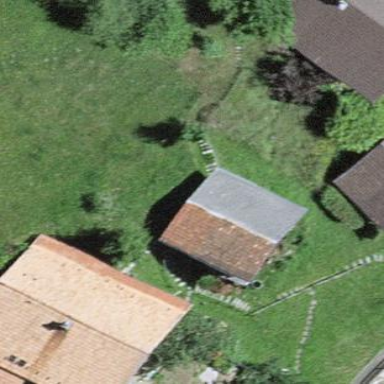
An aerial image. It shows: Rural barn.